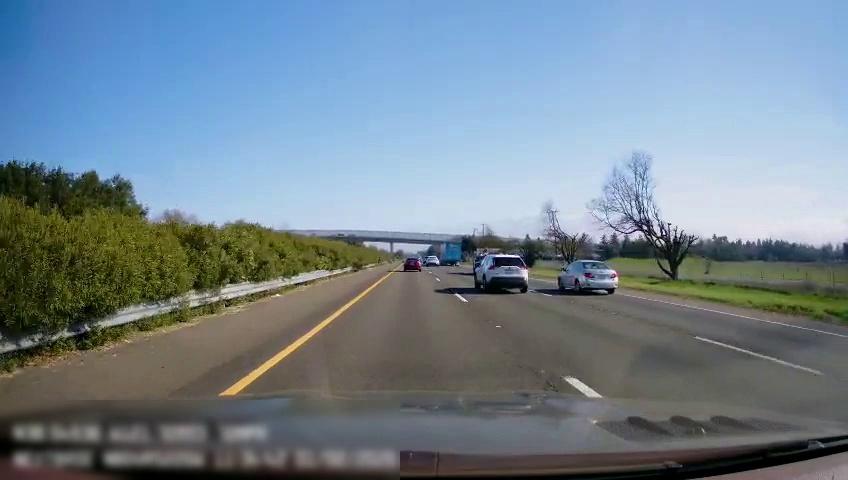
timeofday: Day
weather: Sunny
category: Drivable Space
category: Vehicles | SUV
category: Vehicles | Car
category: Vehicles | Truck
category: Vehicles | Truck
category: Vehicles | Car
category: Vehicles | SUV
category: Drivable Space
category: Lanes | Current Lane
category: Lanes | Current Lane
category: Lanes | Alternate Lane
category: Lanes | Alternate Lane